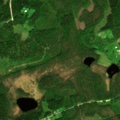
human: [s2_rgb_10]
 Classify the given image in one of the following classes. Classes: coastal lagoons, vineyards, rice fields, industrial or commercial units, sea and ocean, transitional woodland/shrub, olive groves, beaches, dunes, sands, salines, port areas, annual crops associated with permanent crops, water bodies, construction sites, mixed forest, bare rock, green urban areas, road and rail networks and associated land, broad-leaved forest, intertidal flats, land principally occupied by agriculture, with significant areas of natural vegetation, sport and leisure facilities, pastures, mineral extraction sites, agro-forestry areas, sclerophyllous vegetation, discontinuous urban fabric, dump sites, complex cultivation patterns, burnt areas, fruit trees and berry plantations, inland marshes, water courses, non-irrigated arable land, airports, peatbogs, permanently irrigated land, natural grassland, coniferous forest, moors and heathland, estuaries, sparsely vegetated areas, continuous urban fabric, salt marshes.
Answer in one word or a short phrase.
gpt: coniferous forest, mixed forest, transitional woodland/shrub